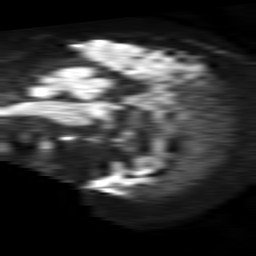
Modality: TRACE
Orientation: sagittal
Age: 78
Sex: female
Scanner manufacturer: philips
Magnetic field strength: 1.5 T
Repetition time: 4.6 s
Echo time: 0.08631 s